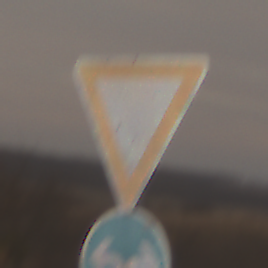
Verkehrszeichen: VorfahrtGewaehren
Zusatzzeichen unten: VorgeschriebeneFahrtrichtungRechtsOderLinks
Umgebung: Outdoor, Nature
Tageszeit: SunriseSunset
Wetter: PartlyCloudy
Licht: Natural
Jahreszeit: NotSpecified
Kontrast: LowContrast